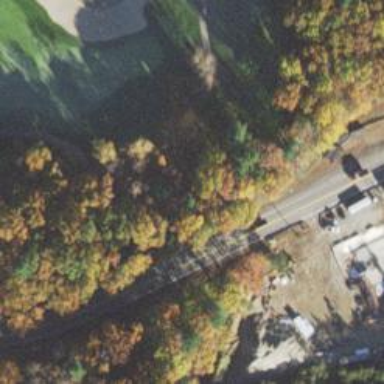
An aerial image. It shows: Path designed for golf carts.